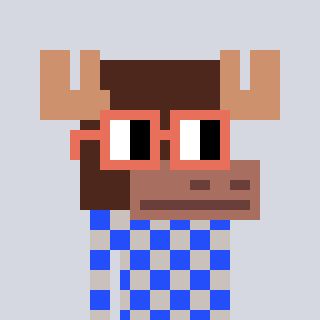
a pixel art character with square orange glasses, a moose-shaped head and a foggrey-colored body on a cool background